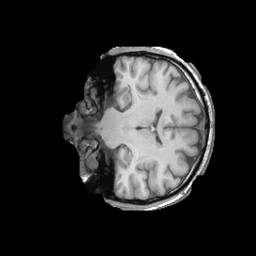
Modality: T1w
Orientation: coronal
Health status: ill
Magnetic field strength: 3 T